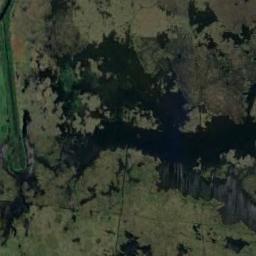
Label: wetland